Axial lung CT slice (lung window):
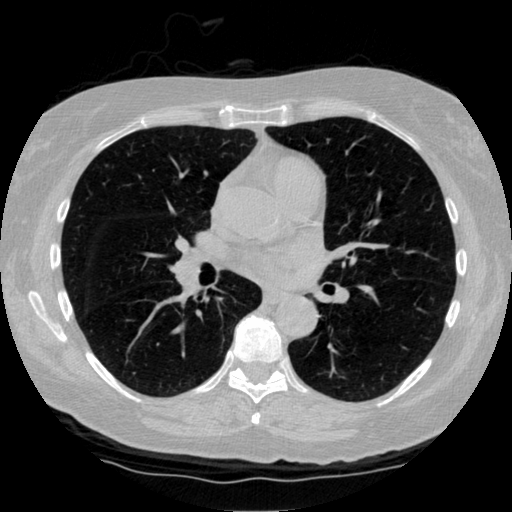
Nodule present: no